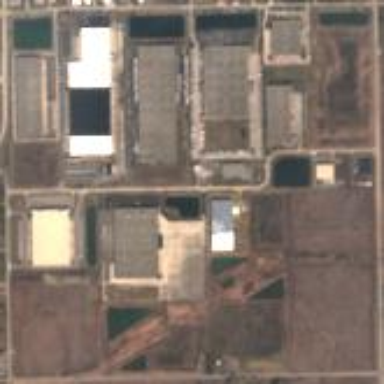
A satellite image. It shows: Industrial area.